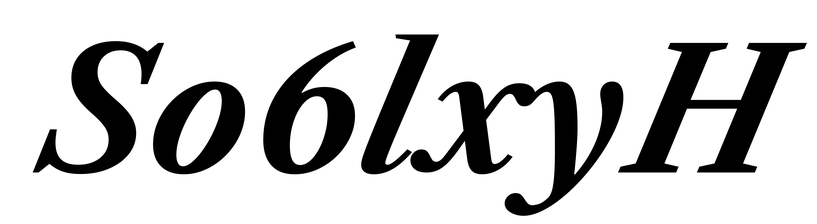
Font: LibreCaslonText-Italic_Bold_Italic